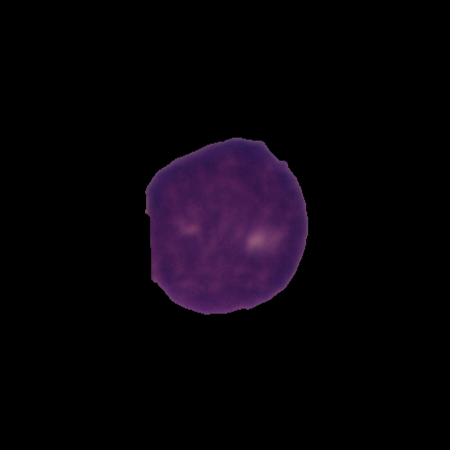
Label: cancer